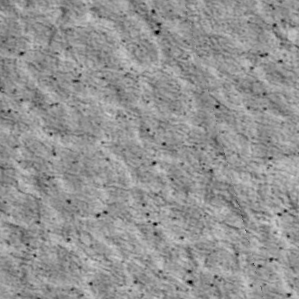
Label: non_frost